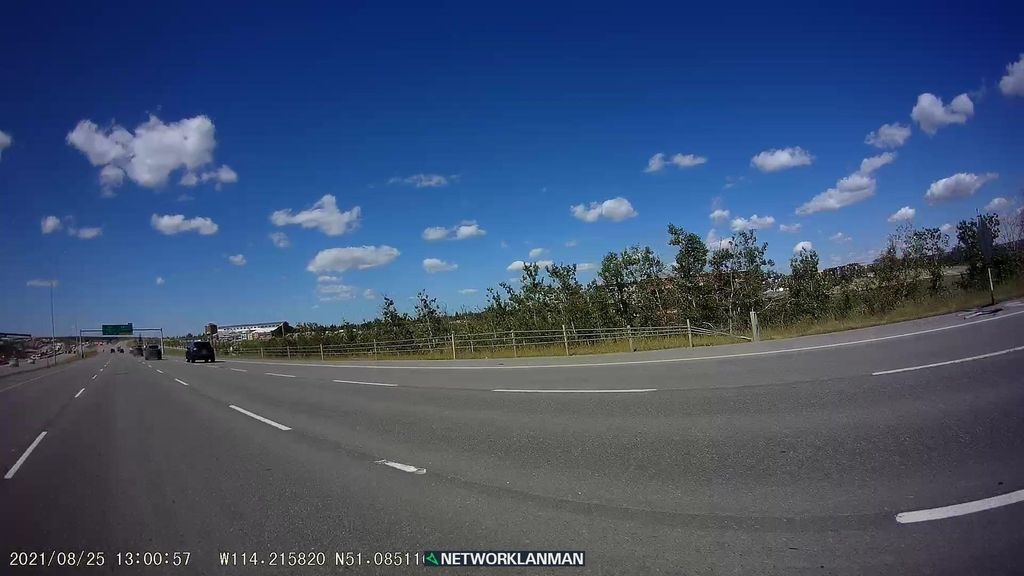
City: calgary